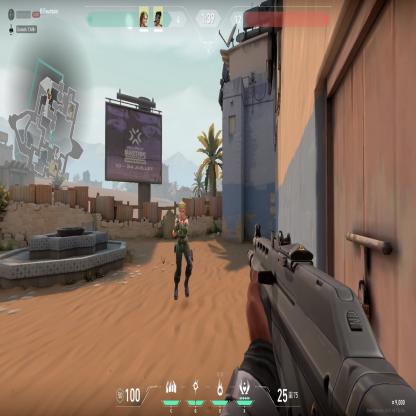
Label: teammate